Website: slack
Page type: billing-address
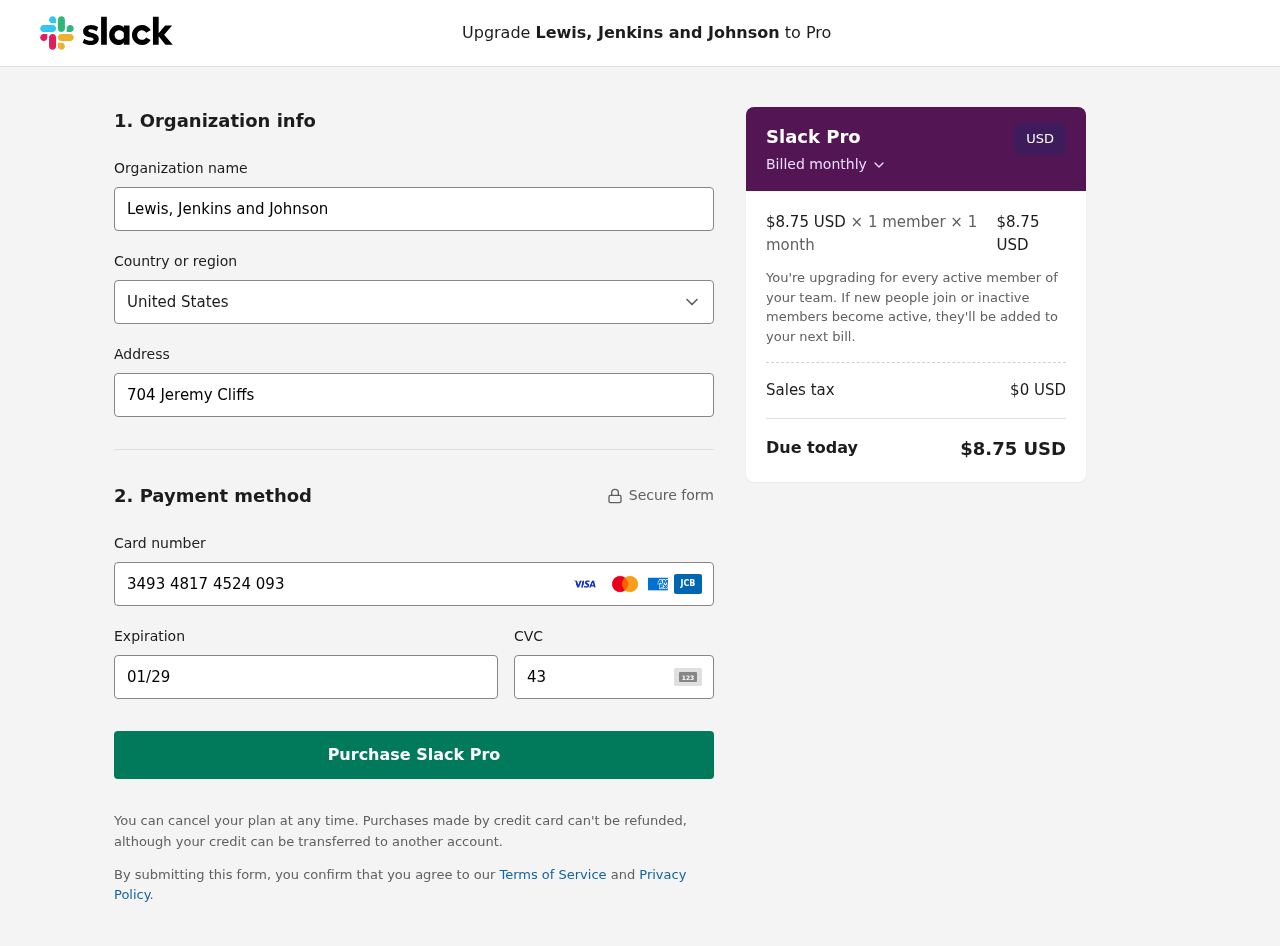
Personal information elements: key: PII_CARD_CVV
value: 4331
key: PII_CARD_EXPIRY
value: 01/29
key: PII_CARD_NUMBER
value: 3493 4817 4524 093
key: PII_COMPANY
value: Lewis, Jenkins and Johnson
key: PII_COUNTRY
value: United States
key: PII_STREET
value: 704 Jeremy Cliffs
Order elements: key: ORDER_PRICE_PER_MEMBER
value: $8.75 USD
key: ORDER_MEMBER_COUNT
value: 1
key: ORDER_MONTH_COUNT
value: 1
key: ORDER_SUBTOTAL
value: $8.75 USD
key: ORDER_TAX
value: $0
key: ORDER_TOTAL
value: $8.75 USD